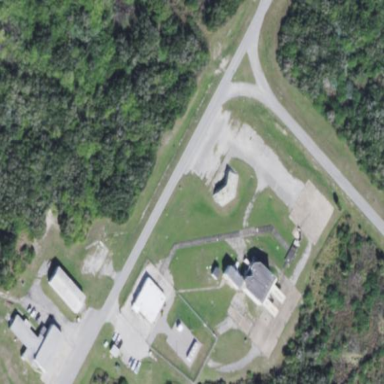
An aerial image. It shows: Launch complex at the airport.